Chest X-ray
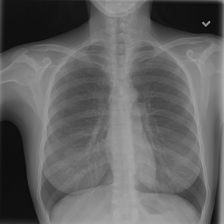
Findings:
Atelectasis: negative
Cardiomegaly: negative
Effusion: negative
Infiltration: negative
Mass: negative
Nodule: negative
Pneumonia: negative
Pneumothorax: negative
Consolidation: negative
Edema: negative
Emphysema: negative
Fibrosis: negative
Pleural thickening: negative
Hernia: negative